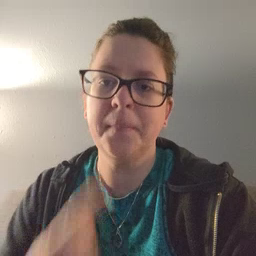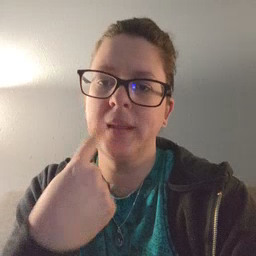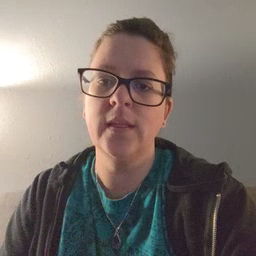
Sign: mouth